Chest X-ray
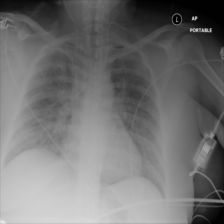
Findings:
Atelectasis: negative
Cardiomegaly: negative
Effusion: negative
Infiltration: negative
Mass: negative
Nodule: negative
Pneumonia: negative
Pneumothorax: negative
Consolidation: negative
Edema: negative
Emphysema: negative
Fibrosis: negative
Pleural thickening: negative
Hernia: negative